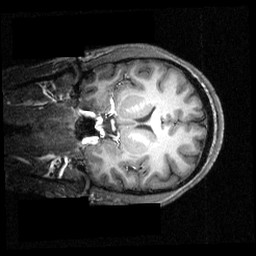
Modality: T1w
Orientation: coronal
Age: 21
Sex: male
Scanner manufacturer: siemens
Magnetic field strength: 3.951 T
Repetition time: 1.5 s
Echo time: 0.00335 s